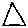
Label: triangle